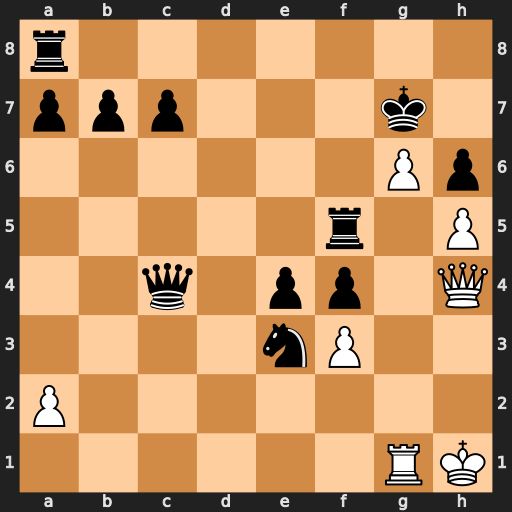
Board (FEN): r7/ppp3k1/6Pp/5r1P/2q1pp1Q/4nP2/P7/6RK
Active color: w
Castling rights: -
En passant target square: -
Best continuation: Qe7+ Kg8 Qh7+ Kf8 g7+